Question: I'm new on SSRS and I want to create report, standard report.
When I finish assign my data to textbox on Table, why my data show on the next 2 page?
My sample report.

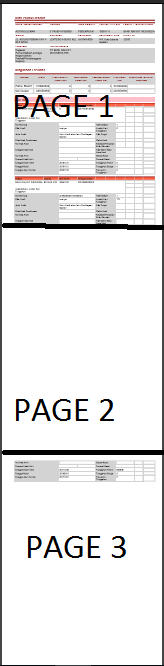
Answer: Check that the report body + margins does not exceed the page width. When this happens, the blank area to the right of the report which will not fit on page one will 'print' on page two but as this is just white space you don't see anything, then the rest of the report will print on page three.
First try to reduce margins as this is the easiest thin to do, if the problem will occurs then you have to make the body contents narrower.